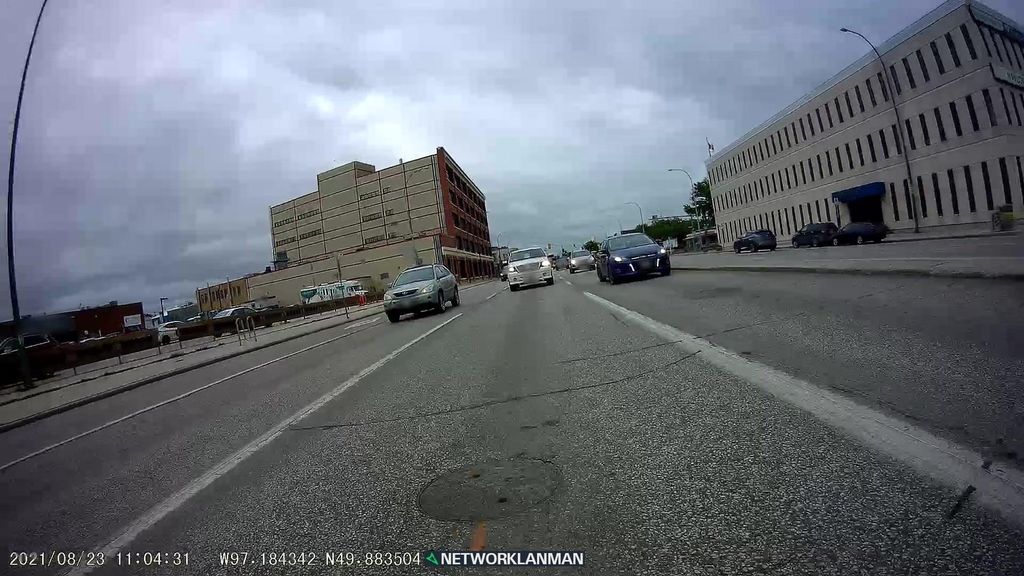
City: winnipeg